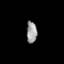
Tissue: lung
Cell type: Epithelial cells
Senescence score: 0.2197
Nuclear area (px): 222
Mean DAPI intensity: 152.662